Question: <URL>, GLSL lacks any kind of printf debugging.
But sometimes I really want to examine numeric values while debugging my shaders.
I've been trying to create a visual debugging tool.
I found that it's possible to render an arbitrary series of digits fairly easily in a shader, if you work with a 'sampler2D' in which the digits '<PHONE>' have been rendered in monospace. Basically, you just juggle your x coordinate.
Now, to use this to examine a floating-point number, I need an algorithm for converting a 'float' to a sequence of decimal digits, such as you might find in any 'printf' implementation.
Unfortunately, <URL>, these algorithms seem to need to represent the
floating-point number in a higher-precision format, and I don't see how this is going to be
possible in GLSL where I seem to have only 32-bit 'float's available.
For this reason, I think this question is not a duplicate of any general "how does printf work" question, but rather specifically about how such algorithms can be made to work under the constraints of GLSL. I've seen <URL>, but have no idea what's going on there.
The algorithms I've tried aren't very good.
My first try, marked Version A (commented out) seemed pretty bad:
to take three random examples, 'RenderDecimal(1.0)' rendered as '1.099999702', 'RenderDecimal(2.5)' gave me
'2.599999246' and 'RenderDecimal(2.6)' came out as '2.699999280'.
My second try, marked Version B, seemed
slightly better: '1.0' and '2.6' both come out fine, but 'RenderDecimal(2.5)' still mismatches an apparent
rounding-up of the '5' with the fact that the residual is '0.099...'. The result appears as '2.599000022'.
My minimal/complete/verifiable example, below, starts with some shortish GLSL 1.20 code, and then
I happen to have chosen Python 2.x for the rest, just to get the shaders compiled and the textures loaded and rendered. It requires the pygame, NumPy, PyOpenGL and PIL third-party packages. Note that the Python is really just boilerplate and could be trivially (though tediously) re-written in C or anything else. Only the GLSL code at the top is critical for this question, and for this reason I don't think the 'python' or 'python 2.x' tags would be helpful.
It requires the following image to be saved as 'digits.png':

'''
vertexShaderSource = """
varying vec2 vFragCoordinate;
void main(void)
{
vFragCoordinate = gl_Vertex.xy;
gl_Position = gl_ModelViewProjectionMatrix * gl_Vertex;
}
"""
fragmentShaderSource = """
varying vec2 vFragCoordinate;
uniform vec2 uTextureSize;
uniform sampler2D uTextureSlotNumber;
float OrderOfMagnitude( float x )
{
return x == 0.0 ? 0.0 : floor( log( abs( x ) ) / log( 10.0 ) );
}
void RenderDecimal( float value )
{
// Assume that the texture to which uTextureSlotNumber refers contains
// a rendering of the digits '<PHONE>' packed together, such that
const vec2 startOfDigitsInTexture = vec2( 0, 0 ); // the lower-left corner of the first digit starts here and
const vec2 sizeOfDigit = vec2( 100, 125 ); // each digit spans this many pixels
const float nSpaces = 10.0; // assume we have this many digits' worth of space to render in
value = abs( value );
vec2 pos = vFragCoordinate - startOfDigitsInTexture;
float dpstart = max( 0.0, OrderOfMagnitude( value ) );
float decimal_position = dpstart - floor( pos.x / sizeOfDigit.x );
float remainder = mod( pos.x, sizeOfDigit.x );
if( pos.x >= 0 && pos.x < sizeOfDigit.x * nSpaces && pos.y >= 0 && pos.y < sizeOfDigit.y )
{
float digit_value;
// Version B
float dp, running_value = value;
for( dp = dpstart; dp >= decimal_position; dp -= 1.0 )
{
float base = pow( 10.0, dp );
digit_value = mod( floor( running_value / base ), 10.0 );
running_value -= digit_value * base;
}
// Version A
//digit_value = mod( floor( value * pow( 10.0, -decimal_position ) ), 10.0 );
vec2 textureSourcePosition = vec2( startOfDigitsInTexture.x + remainder + digit_value * sizeOfDigit.x, startOfDigitsInTexture.y + pos.y );
gl_FragColor = texture2D( uTextureSlotNumber, textureSourcePosition / uTextureSize );
}
// Render the decimal point
if( ( decimal_position == -1.0 && remainder / sizeOfDigit.x < 0.1 && abs( pos.y ) / sizeOfDigit.y < 0.1 ) ||
( decimal_position == 0.0 && remainder / sizeOfDigit.x > 0.9 && abs( pos.y ) / sizeOfDigit.y < 0.1 ) )
{
gl_FragColor = texture2D( uTextureSlotNumber, ( startOfDigitsInTexture + sizeOfDigit * vec2( 1.5, 0.5 ) ) / uTextureSize );
}
}
void main(void)
{
gl_FragColor = texture2D( uTextureSlotNumber, vFragCoordinate / uTextureSize );
RenderDecimal( 2.5 ); // for current demonstration purposes, just a constant
}
"""
# Python (PyOpenGL) code to demonstrate the above
# (Note: the same OpenGL calls could be made from any language)
import os, sys, time
import OpenGL
from OpenGL.GL import *
from OpenGL.GLU import *
import pygame, pygame.locals # just for getting a canvas to draw on
try: from PIL import Image # PIL.Image module for loading image from disk
except ImportError: import Image # old PIL didn't package its submodules on the path
import numpy # for manipulating pixel values on the Python side
def CompileShader( type, source ):
shader = glCreateShader( type )
glShaderSource( shader, source )
glCompileShader( shader )
result = glGetShaderiv( shader, GL_COMPILE_STATUS )
if result != 1:
raise Exception( "Shader compilation failed:
" + glGetShaderInfoLog( shader ) )
return shader
class World:
def __init__( self, width, height ):
self.window = pygame.display.set_mode( ( width, height ), pygame.OPENGL | pygame.DOUBLEBUF )
# compile shaders
vertexShader = CompileShader( GL_VERTEX_SHADER, vertexShaderSource )
fragmentShader = CompileShader( GL_FRAGMENT_SHADER, fragmentShaderSource )
# build shader program
self.program = glCreateProgram()
glAttachShader( self.program, vertexShader )
glAttachShader( self.program, fragmentShader )
glLinkProgram( self.program )
# try to activate/enable shader program, handling errors wisely
try:
glUseProgram( self.program )
except OpenGL.error.GLError:
print( glGetProgramInfoLog( self.program ) )
raise
# enable alpha blending
glTexEnvf( GL_TEXTURE_ENV, GL_TEXTURE_ENV_MODE, GL_MODULATE )
glEnable( GL_DEPTH_TEST )
glEnable( GL_BLEND )
glBlendEquation( GL_FUNC_ADD )
glBlendFunc( GL_SRC_ALPHA, GL_ONE_MINUS_SRC_ALPHA )
# set projection and background color
gluOrtho2D( 0, width, 0, height )
glClearColor( 0.0, 0.0, 0.0, 1.0 )
self.uTextureSlotNumber_addr = glGetUniformLocation( self.program, 'uTextureSlotNumber' )
self.uTextureSize_addr = glGetUniformLocation( self.program, 'uTextureSize' )
def RenderFrame( self, *textures ):
glClear( GL_COLOR_BUFFER_BIT | GL_DEPTH_BUFFER_BIT )
for t in textures: t.Draw( world=self )
pygame.display.flip()
def Close( self ):
pygame.display.quit()
def Capture( self ):
w, h = self.window.get_size()
rawRGB = glReadPixels( 0, 0, w, h, GL_RGB, GL_UNSIGNED_BYTE )
return Image.frombuffer( 'RGB', ( w, h ), rawRGB, 'raw', 'RGB', 0, 1 ).transpose( Image.FLIP_TOP_BOTTOM )
class Texture:
def __init__( self, source, slot=0, position=(0,0,0) ):
# wrangle array
source = numpy.array( source )
if source.dtype.type not in [ numpy.float32, numpy.float64 ]: source = source.astype( float ) / 255.0
while source.ndim < 3: source = numpy.expand_dims( source, -1 )
if source.shape[ 2 ] == 1: source = source[ :, :, [ 0, 0, 0 ] ] # LUMINANCE -> RGB
if source.shape[ 2 ] == 2: source = source[ :, :, [ 0, 0, 0, 1 ] ] # LUMINANCE_ALPHA -> RGBA
if source.shape[ 2 ] == 3: source = source[ :, :, [ 0, 1, 2, 2 ] ]; source[ :, :, 3 ] = 1.0 # RGB -> RGBA
# now it can be transferred as GL_RGBA and GL_FLOAT
# housekeeping
self.textureSize = [ source.shape[ 1 ], source.shape[ 0 ] ]
self.textureSlotNumber = slot
self.textureSlotCode = getattr( OpenGL.GL, 'GL_TEXTURE%d' % slot )
self.listNumber = slot + 1
self.position = list( position )
# transfer texture content
glActiveTexture( self.textureSlotCode )
self.textureID = glGenTextures( 1 )
glBindTexture( GL_TEXTURE_2D, self.textureID )
glEnable( GL_TEXTURE_2D )
glTexImage2D( GL_TEXTURE_2D, 0, GL_RGBA32F, self.textureSize[ 0 ], self.textureSize[ 1 ], 0, GL_RGBA, GL_FLOAT, source[ ::-1 ] )
glTexParameterf( GL_TEXTURE_2D, GL_TEXTURE_MAG_FILTER, GL_NEAREST )
glTexParameterf( GL_TEXTURE_2D, GL_TEXTURE_MIN_FILTER, GL_NEAREST )
# define surface
w, h = self.textureSize
glNewList( self.listNumber, GL_COMPILE )
glBegin( GL_QUADS )
glColor3f( 1, 1, 1 )
glNormal3f( 0, 0, 1 )
glVertex3f( 0, h, 0 )
glVertex3f( w, h, 0 )
glVertex3f( w, 0, 0 )
glVertex3f( 0, 0, 0 )
glEnd()
glEndList()
def Draw( self, world ):
glPushMatrix()
glTranslate( *self.position )
glUniform1i( world.uTextureSlotNumber_addr, self.textureSlotNumber )
glUniform2f( world.uTextureSize_addr, *self.textureSize )
glCallList( self.listNumber )
glPopMatrix()
world = World( 1000, 800 )
digits = Texture( Image.open( 'digits.png' ) )
done = False
while not done:
world.RenderFrame( digits )
for event in pygame.event.get():
# Press 'q' to quit or 's' to save a timestamped snapshot
if event.type == pygame.locals.QUIT: done = True
elif event.type == pygame.locals.KEYUP and event.key in [ ord( 'q' ), 27 ]: done = True
elif event.type == pygame.locals.KEYUP and event.key in [ ord( 's' ) ]:
world.Capture().save( time.strftime( 'snapshot-%Y%m%d-%H%M%S.png' ) )
world.Close()
'''
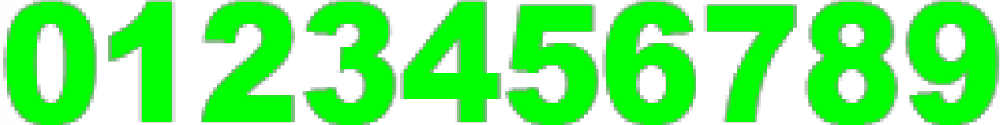
Answer: +1 for interesting problem. Was curious so I tried to code this. I need the use of arrays so I chose '#version 420 core'. My app is rendering single quad covering screen with coordinates '<-1,+1>'. I am using whole I created some years ago:
<URL>
'''
//---------------------------------------------------------------------------
// Vertex
//---------------------------------------------------------------------------
#version 420 core
//---------------------------------------------------------------------------
layout(location=0) in vec4 vertex;
out vec2 pos; // screen position <-1,+1>
void main()
{
pos=vertex.xy;
gl_Position=vertex;
}
//---------------------------------------------------------------------------
'''
'''
//---------------------------------------------------------------------------
// Fragment
//---------------------------------------------------------------------------
#version 420 core
//---------------------------------------------------------------------------
in vec2 pos; // screen position <-1,+1>
out vec4 gl_FragColor; // fragment output color
uniform sampler2D txr_font; // ASCII 32x8 characters font texture unit
uniform float fxs,fys; // font/screen resolution ratio
//---------------------------------------------------------------------------
const int _txtsiz=32; // text buffer size
int txt[_txtsiz],txtsiz; // text buffer and its actual size
vec4 col; // color interface for txt_print()
//---------------------------------------------------------------------------
void txt_decimal(float x) // print float x into txt
{
int i,j,c; // l is size of string
float y,a;
const float base=10;
// handle sign
if (x<0.0) { txt[txtsiz]='-'; txtsiz++; x=-x; }
else { txt[txtsiz]='+'; txtsiz++; }
// divide to int(x).fract(y) parts of number
y=x; x=floor(x); y-=x;
// handle integer part
i=txtsiz; // start of integer part
for (;txtsiz<_txtsiz;)
{
a=x;
x=floor(x/base);
a-=base*x;
txt[txtsiz]=int(a)+'0'; txtsiz++;
if (x<=0.0) break;
}
j=txtsiz-1; // end of integer part
for (;i<j;i++,j--) // reverse integer digits
{
c=txt[i]; txt[i]=txt[j]; txt[j]=c;
}
// handle fractional part
for (txt[txtsiz]='.',txtsiz++;txtsiz<_txtsiz;)
{
y*=base;
a=floor(y);
y-=a;
txt[txtsiz]=int(a)+'0'; txtsiz++;
if (y<=0.0) break;
}
txt[txtsiz]=0; // string terminator
}
//---------------------------------------------------------------------------
void txt_print(float x0,float y0) // print txt at x0,y0 [chars]
{
int i;
float x,y;
// fragment position [chars] relative to x0,y0
x=0.5*(1.0+pos.x)/fxs; x-=x0;
y=0.5*(1.0-pos.y)/fys; y-=y0;
// inside bbox?
if ((x<0.0)||(x>float(txtsiz))||(y<0.0)||(y>1.0)) return;
// get font texture position for target ASCII
i=int(x); // char index in txt
x-=float(i);
i=txt[i];
x+=float(int(i&31));
y+=float(int(i>>5));
x/=32.0; y/=8.0; // offset in char texture
col=texture2D(txr_font,vec2(x,y));
}
//---------------------------------------------------------------------------
void main()
{
col=vec4(0.0,1.0,0.0,1.0); // background color
txtsiz=0;
txt[txtsiz]='F'; txtsiz++;
txt[txtsiz]='l'; txtsiz++;
txt[txtsiz]='o'; txtsiz++;
txt[txtsiz]='a'; txtsiz++;
txt[txtsiz]='t'; txtsiz++;
txt[txtsiz]=':'; txtsiz++;
txt[txtsiz]=' '; txtsiz++;
txt_decimal(12.345);
txt_print(1.0,1.0);
gl_FragColor=col;
}
//---------------------------------------------------------------------------
'''
'''
glUniform1i(glGetUniformLocation(prog_id,"txr_font"),0);
glUniform1f(glGetUniformLocation(prog_id,"fxs"),(8.0)/float(xs));
glUniform1f(glGetUniformLocation(prog_id,"fys"),(8.0)/float(ys));
'''
where 'xs,ys' is my screen resolution. Font is 8x8 in unit 0
<URL>
If your floating point accuracy is decreased due to HW implementation then you should consider printing in hex where no accuracy loss is present (using binary access). That could be converted to decadic base on integers later ...
see:
- <URL>
I tried to port to old style and suddenly it works (before it would not compile with arrays present but when I think of it I was trying 'char[]' which was the real reason).
'''
//---------------------------------------------------------------------------
// Vertex
//---------------------------------------------------------------------------
varying vec2 pos; // screen position <-1,+1>
void main()
{
pos=gl_Vertex.xy;
gl_Position=gl_Vertex;
}
//---------------------------------------------------------------------------
'''
'''
//---------------------------------------------------------------------------
// Fragment
//---------------------------------------------------------------------------
varying vec2 pos; // screen position <-1,+1>
uniform sampler2D txr_font; // ASCII 32x8 characters font texture unit
uniform float fxs,fys; // font/screen resolution ratio
//---------------------------------------------------------------------------
const int _txtsiz=32; // text buffer size
int txt[_txtsiz],txtsiz; // text buffer and its actual size
vec4 col; // color interface for txt_print()
//---------------------------------------------------------------------------
void txt_decimal(float x) // print float x into txt
{
int i,j,c; // l is size of string
float y,a;
const float base=10.0;
// handle sign
if (x<0.0) { txt[txtsiz]='-'; txtsiz++; x=-x; }
else { txt[txtsiz]='+'; txtsiz++; }
// divide to int(x).fract(y) parts of number
y=x; x=floor(x); y-=x;
// handle integer part
i=txtsiz; // start of integer part
for (;txtsiz<_txtsiz;)
{
a=x;
x=floor(x/base);
a-=base*x;
txt[txtsiz]=int(a)+'0'; txtsiz++;
if (x<=0.0) break;
}
j=txtsiz-1; // end of integer part
for (;i<j;i++,j--) // reverse integer digits
{
c=txt[i]; txt[i]=txt[j]; txt[j]=c;
}
// handle fractional part
for (txt[txtsiz]='.',txtsiz++;txtsiz<_txtsiz;)
{
y*=base;
a=floor(y);
y-=a;
txt[txtsiz]=int(a)+'0'; txtsiz++;
if (y<=0.0) break;
}
txt[txtsiz]=0; // string terminator
}
//---------------------------------------------------------------------------
void txt_print(float x0,float y0) // print txt at x0,y0 [chars]
{
int i;
float x,y;
// fragment position [chars] relative to x0,y0
x=0.5*(1.0+pos.x)/fxs; x-=x0;
y=0.5*(1.0-pos.y)/fys; y-=y0;
// inside bbox?
if ((x<0.0)||(x>float(txtsiz))||(y<0.0)||(y>1.0)) return;
// get font texture position for target ASCII
i=int(x); // char index in txt
x-=float(i);
i=txt[i];
x+=float(int(i-((i/32)*32)));
y+=float(int(i/32));
x/=32.0; y/=8.0; // offset in char texture
col=texture2D(txr_font,vec2(x,y));
}
//---------------------------------------------------------------------------
void main()
{
col=vec4(0.0,1.0,0.0,1.0); // background color
txtsiz=0;
txt[txtsiz]='F'; txtsiz++;
txt[txtsiz]='l'; txtsiz++;
txt[txtsiz]='o'; txtsiz++;
txt[txtsiz]='a'; txtsiz++;
txt[txtsiz]='t'; txtsiz++;
txt[txtsiz]=':'; txtsiz++;
txt[txtsiz]=' '; txtsiz++;
txt_decimal(12.345);
txt_print(1.0,1.0);
gl_FragColor=col;
}
//---------------------------------------------------------------------------
'''